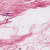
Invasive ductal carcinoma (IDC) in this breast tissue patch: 0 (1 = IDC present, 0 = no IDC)